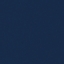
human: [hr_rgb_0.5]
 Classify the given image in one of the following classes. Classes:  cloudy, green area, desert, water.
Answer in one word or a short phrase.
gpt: water